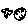
Label: moon